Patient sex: M
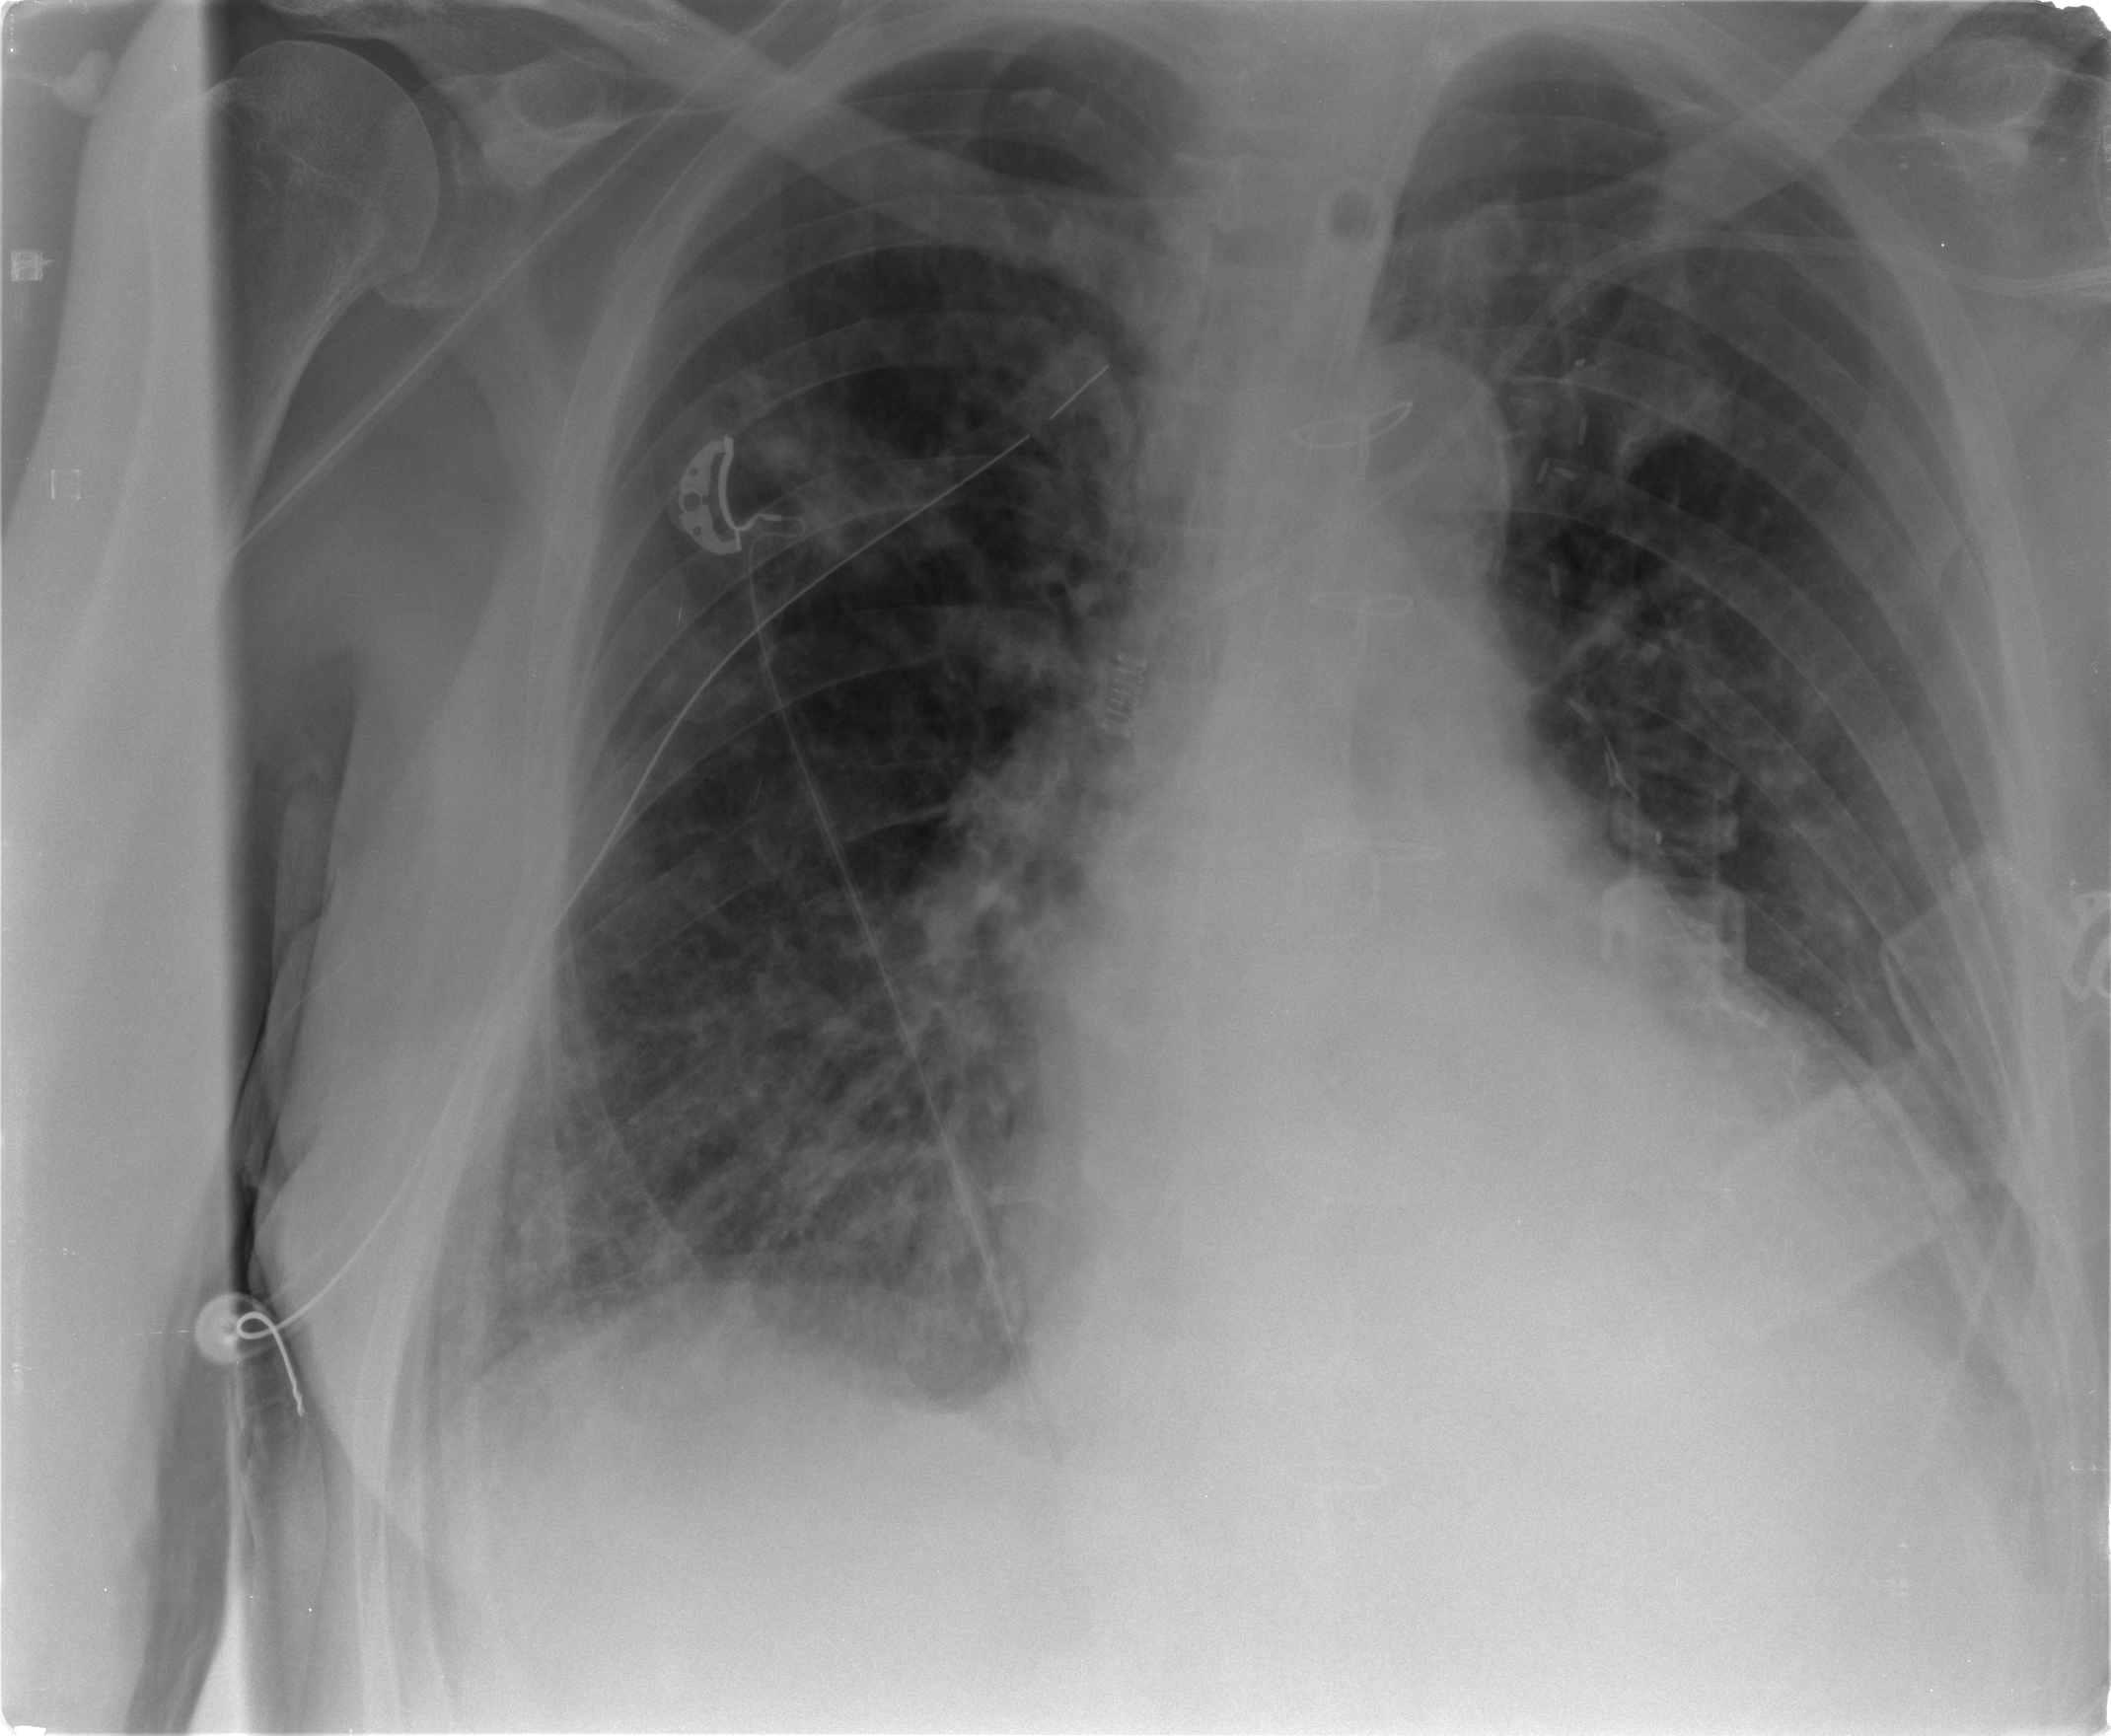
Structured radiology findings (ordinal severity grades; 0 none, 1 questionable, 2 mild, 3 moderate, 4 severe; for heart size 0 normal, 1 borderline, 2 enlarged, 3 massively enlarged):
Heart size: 2
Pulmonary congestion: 2
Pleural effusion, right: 2
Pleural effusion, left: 2
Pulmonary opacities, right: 2
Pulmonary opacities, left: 0
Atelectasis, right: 2
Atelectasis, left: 2